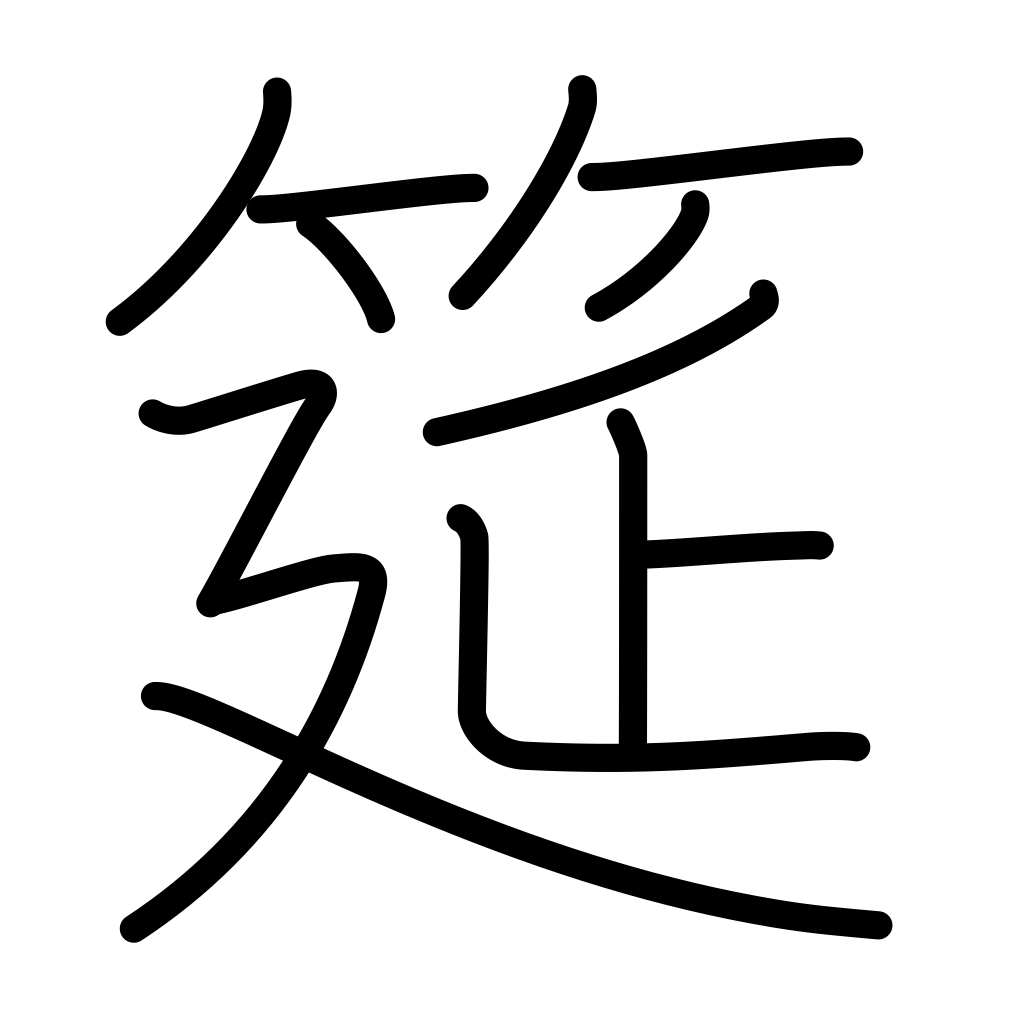
Meaning: straw mat